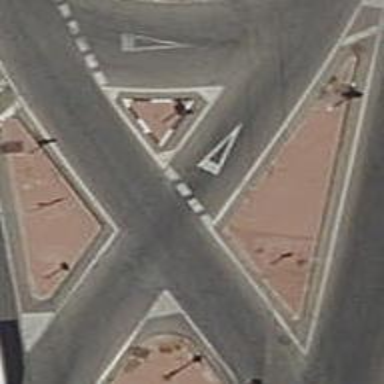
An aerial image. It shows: Traffic calming island.